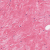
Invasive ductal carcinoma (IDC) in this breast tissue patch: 0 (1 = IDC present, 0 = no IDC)